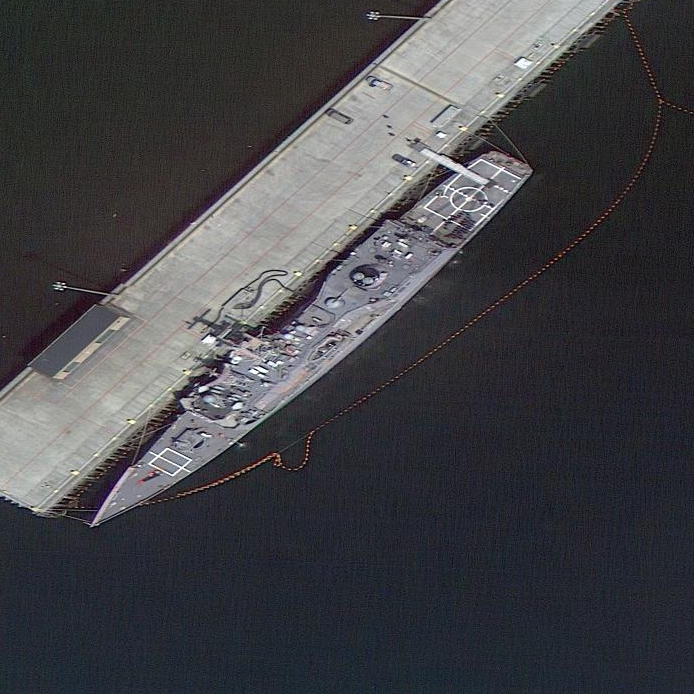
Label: Ticonderoga-class_cruiser